Field crop: maize
Growth stage: 2
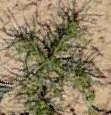
Species: salsola